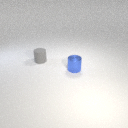
small gray rubber cylinder behind small blue metal cylinder